Field crop: tomato
Growth stage: 1
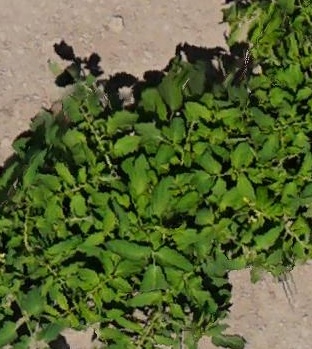
Species: tomato